Question: Hi i have 2 google chart (1 calendar and the other LineChart) im getting the 'Uncaught TypeError: string is not a function' and 'Uncaught TypeError: undefined is not a function'. Yesterday it worked fine and i could see the two, but today i get this error and i can only display one of the char or the calendar. In separated files i dont get any error, i revised the json and it shows the data i want to retrieve.
'''
<html>
<head>
<!--Load the AJAX API-->
<script type="text/javascript" src="https://www.google.com/jsapi"></script>
<script type="text/javascript" src="//ajax.googleapis.com/ajax/libs/jquery/1.10.2/jquery.min.js"></script>
<script type="text/javascript">
// Load the Visualization API and the piechart package.
google.load('visualization', '1', {'packages':["corechart"]});
google.load("visualization", "1.1", {packages:["calendar"]});
// Set a callback to run when the Google Visualization API is loaded.
google.setOnLoadCallback(drawCalendar);
function drawCalendar() {
$.ajax({
url: 'getCalendario.php',
dataType: 'json',
success: function (jsonData) {
var options = {
title: "Calendario",
height: 200,
daysOfWeek: 'LMMJVSD'
};
// Create our data table out of JSON data loaded from server.
var data = new google.visualization.DataTable(jsonData);
var chart = new google.visualization.Calendar(document.getElementById('calendar'));
// Instantiate and draw our chart, passing in some options.
chart.draw(data, options);
}
});
$.ajax({
url: 'getChart.php',
dataType: 'json',
success: function (jsonData) {
// Create our data table out of JSON data loaded from server.
var options = {
title: 'Estado de Bateria',
width: 800,
height: 400,
vAxis: {
minValue: 0,
maxValue: 100,
}
};
var data = new google.visualization.DataTable(jsonData);
// Instantiate and draw our chart, passing in some options.
var chartBat = new google.visualization.LineChart(document.getElementById('battery'));
chartBat.draw(data, options);
}
});
}
</script>
</head>
<body>
<!--Div that will hold the pie chart-->
<div id="calendar" ></div>
<div id="battery"></div>
</body>
</html>
'''
Image of the console

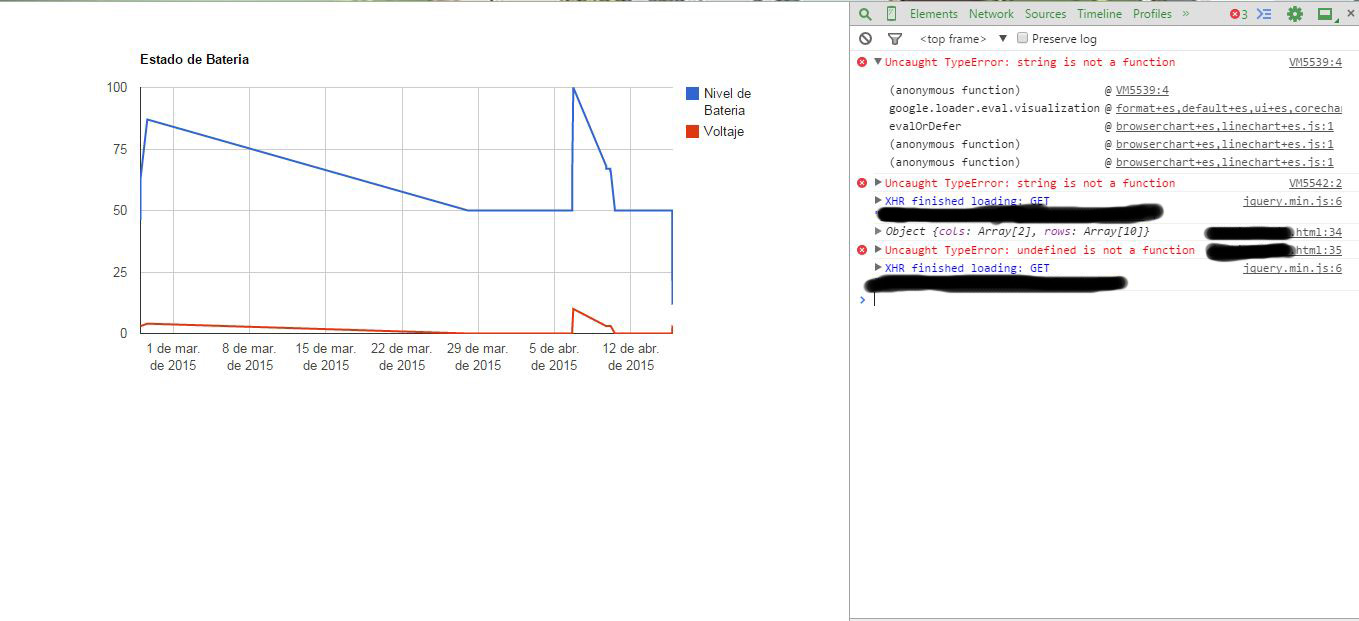
Answer: This code is working and drawing two charts, the problem was you forgot to load linechart dependency.
'''
// Load the Visualization API and the piechart package.
google.load('visualization', '1', {'packages':["corechart"]});
google.load("visualization", "1.1", {packages:["calendar"]});
google.load("visualization", "1.1", {packages:["linechart"]});
// Set a callback to run when the Google Visualization API is loaded.
google.setOnLoadCallback(drawCalendar);
function drawCalendar() {
var data = new google.visualization.DataTable();
data.addColumn('date', 'Date');
data.addColumn('number', 'X');
data.addRows([
[new Date(2008, 0, 1), 1],
[new Date(2008, 1, 14), 2],
[new Date(2008, 9, 14), 12],
[new Date(2008, 10, 14), 22],
[new Date(2009, 1, 1), 30]
]);
// Create our data table out of JSON data loaded from server.
var chart = new google.visualization.Calendar(document.getElementById('calendar'));
// Instantiate and draw our chart, passing in some options.
chart.draw(data, options);
var data2 = new google.visualization.DataTable();
data2.addColumn('date', 'Date');
data2.addColumn('number', 'X');
data2.addRows([
[new Date(2008, 0, 1), 1],
[new Date(2008, 1, 14), 2],
[new Date(2008, 9, 14), 12],
[new Date(2008, 10, 14), 22],
[new Date(2009, 1, 1), 30]
]);
var options = {
title: 'Estado de Bateria',
width: 800,
height: 400,
vAxis: {
minValue: 0,
maxValue: 100
}
};
// Instantiate and draw our chart, passing in some options.
var chartBat = new google.visualization.LineChart(document.getElementById('battery'));
chartBat.draw(data2, options);
}
'''